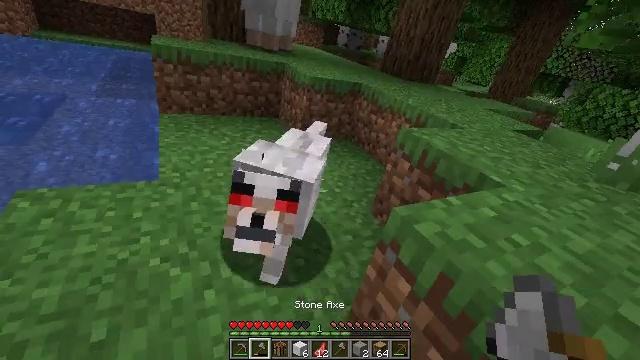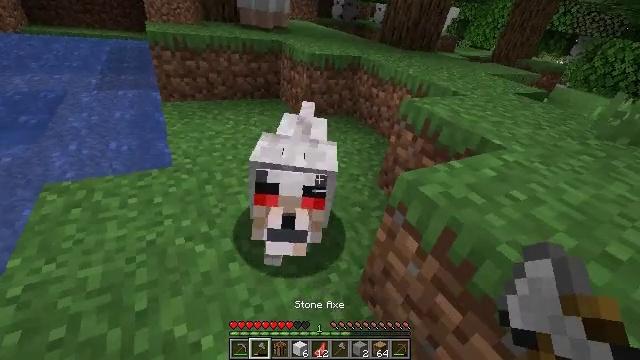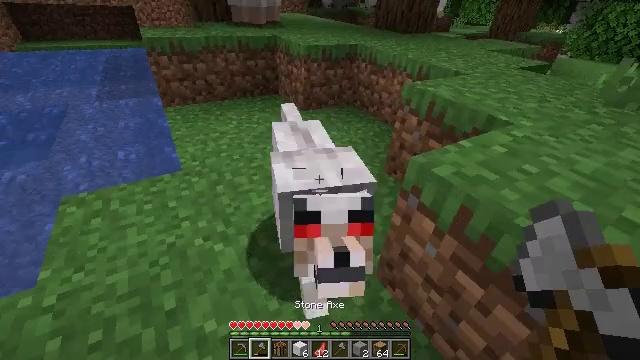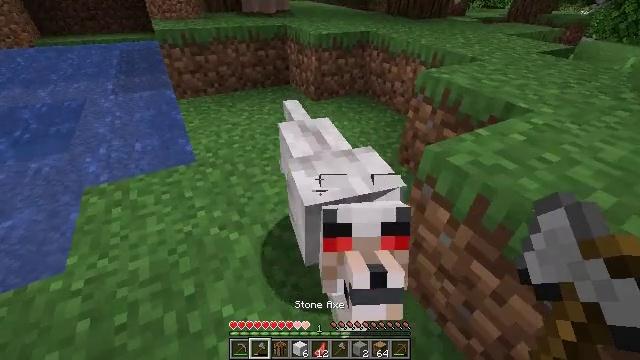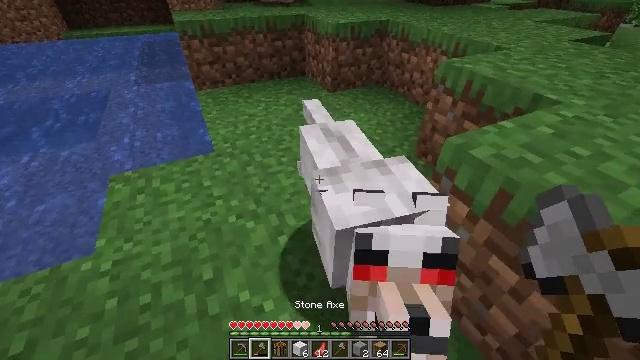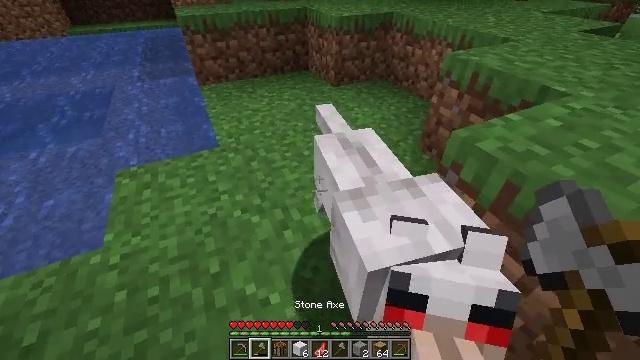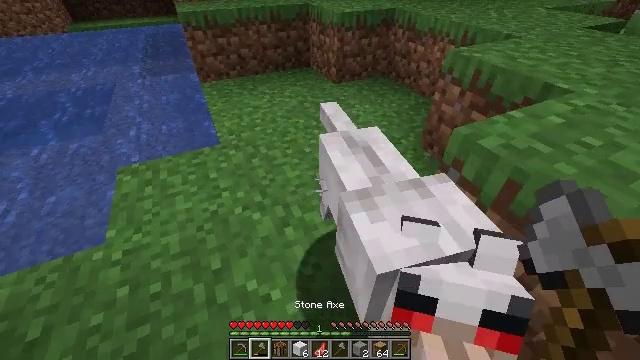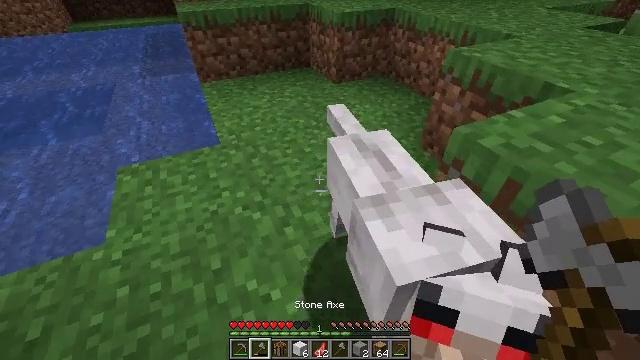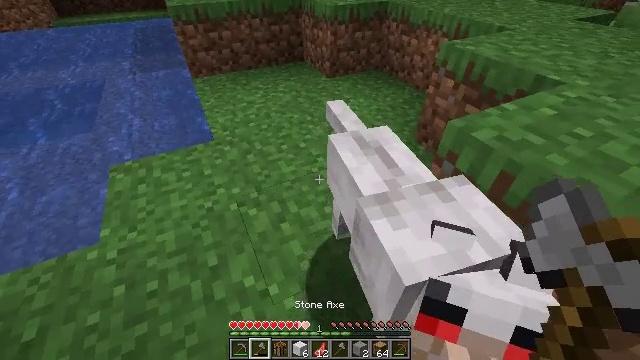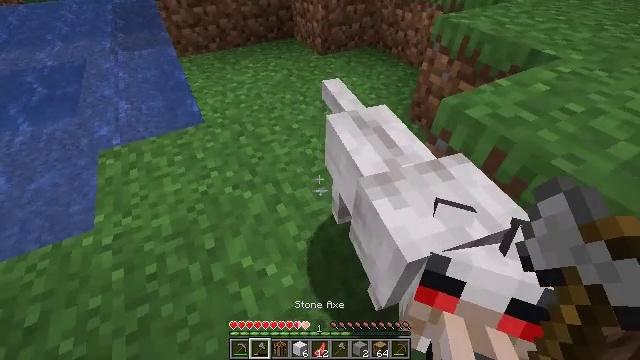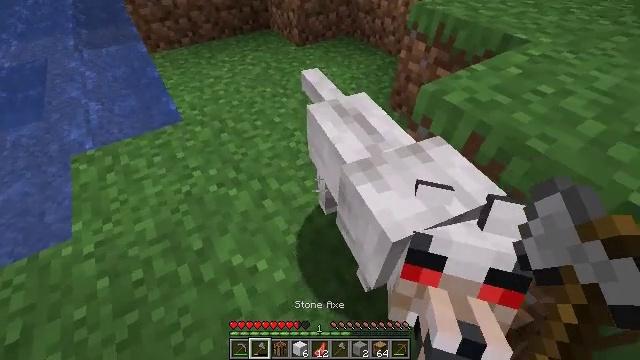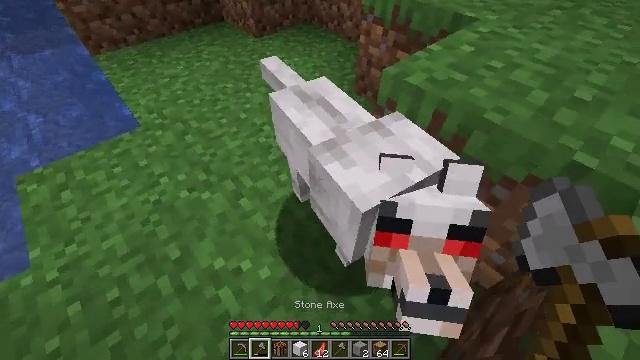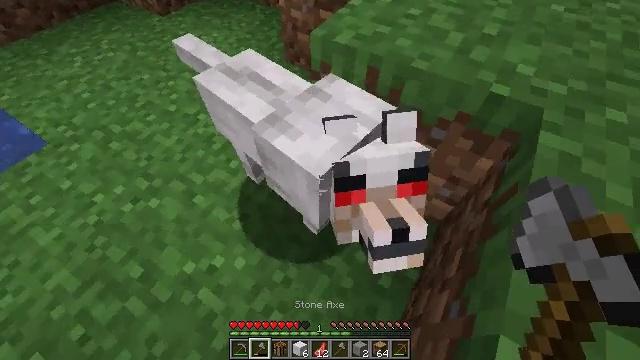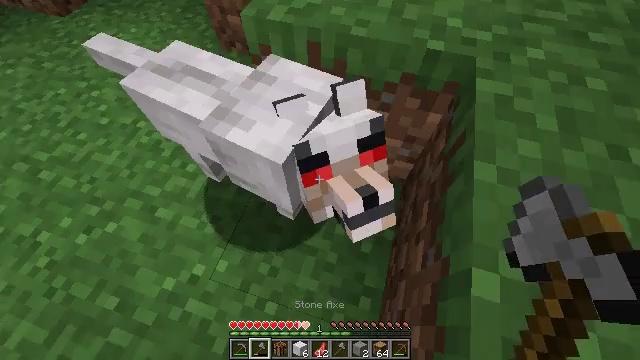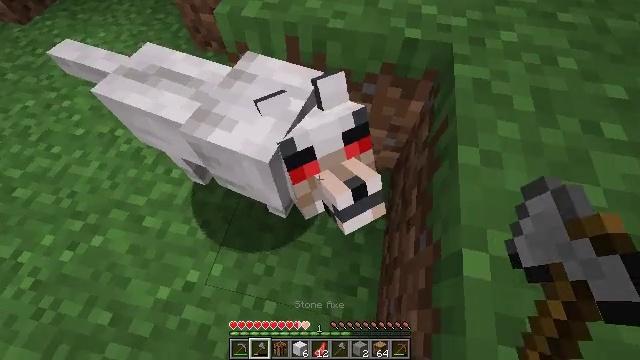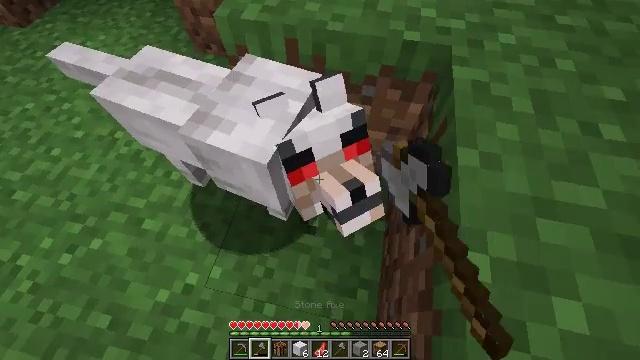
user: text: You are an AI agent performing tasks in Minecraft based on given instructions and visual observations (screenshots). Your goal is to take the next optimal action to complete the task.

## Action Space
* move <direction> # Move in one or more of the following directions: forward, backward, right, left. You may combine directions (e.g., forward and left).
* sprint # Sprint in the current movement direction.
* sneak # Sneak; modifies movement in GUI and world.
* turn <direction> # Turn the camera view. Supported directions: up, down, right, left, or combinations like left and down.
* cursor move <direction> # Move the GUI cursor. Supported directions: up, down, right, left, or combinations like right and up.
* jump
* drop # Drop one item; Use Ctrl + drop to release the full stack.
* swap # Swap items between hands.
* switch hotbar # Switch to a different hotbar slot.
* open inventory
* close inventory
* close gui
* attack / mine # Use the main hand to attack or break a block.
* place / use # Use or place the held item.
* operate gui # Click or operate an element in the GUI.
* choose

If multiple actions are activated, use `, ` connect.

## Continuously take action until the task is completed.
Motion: motion action
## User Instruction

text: Hunt a wolf.
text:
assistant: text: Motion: turn down
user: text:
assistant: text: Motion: turn down
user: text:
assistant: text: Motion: turn left and down
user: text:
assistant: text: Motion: turn left and down
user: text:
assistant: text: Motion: turn down
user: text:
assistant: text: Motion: no_op
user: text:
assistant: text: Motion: no_op
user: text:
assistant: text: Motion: turn right and down
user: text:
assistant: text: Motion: turn right and down
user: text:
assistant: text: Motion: turn right and down
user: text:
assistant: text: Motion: turn right and down
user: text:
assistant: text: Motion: turn right and down
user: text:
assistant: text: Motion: turn right and down
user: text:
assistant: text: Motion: turn right and down, attack / mine
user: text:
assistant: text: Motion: attack / mine
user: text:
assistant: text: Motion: attack / mine
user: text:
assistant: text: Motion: no_op
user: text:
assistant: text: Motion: no_op
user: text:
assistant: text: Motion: no_op
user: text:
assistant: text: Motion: move back
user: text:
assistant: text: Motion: move back
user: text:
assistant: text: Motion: move back
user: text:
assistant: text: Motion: turn up
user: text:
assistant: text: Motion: turn left and up
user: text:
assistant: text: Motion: turn left
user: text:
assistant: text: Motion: turn left and up
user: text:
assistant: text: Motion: turn left and up
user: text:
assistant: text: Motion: no_op
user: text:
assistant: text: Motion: no_op
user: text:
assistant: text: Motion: no_op